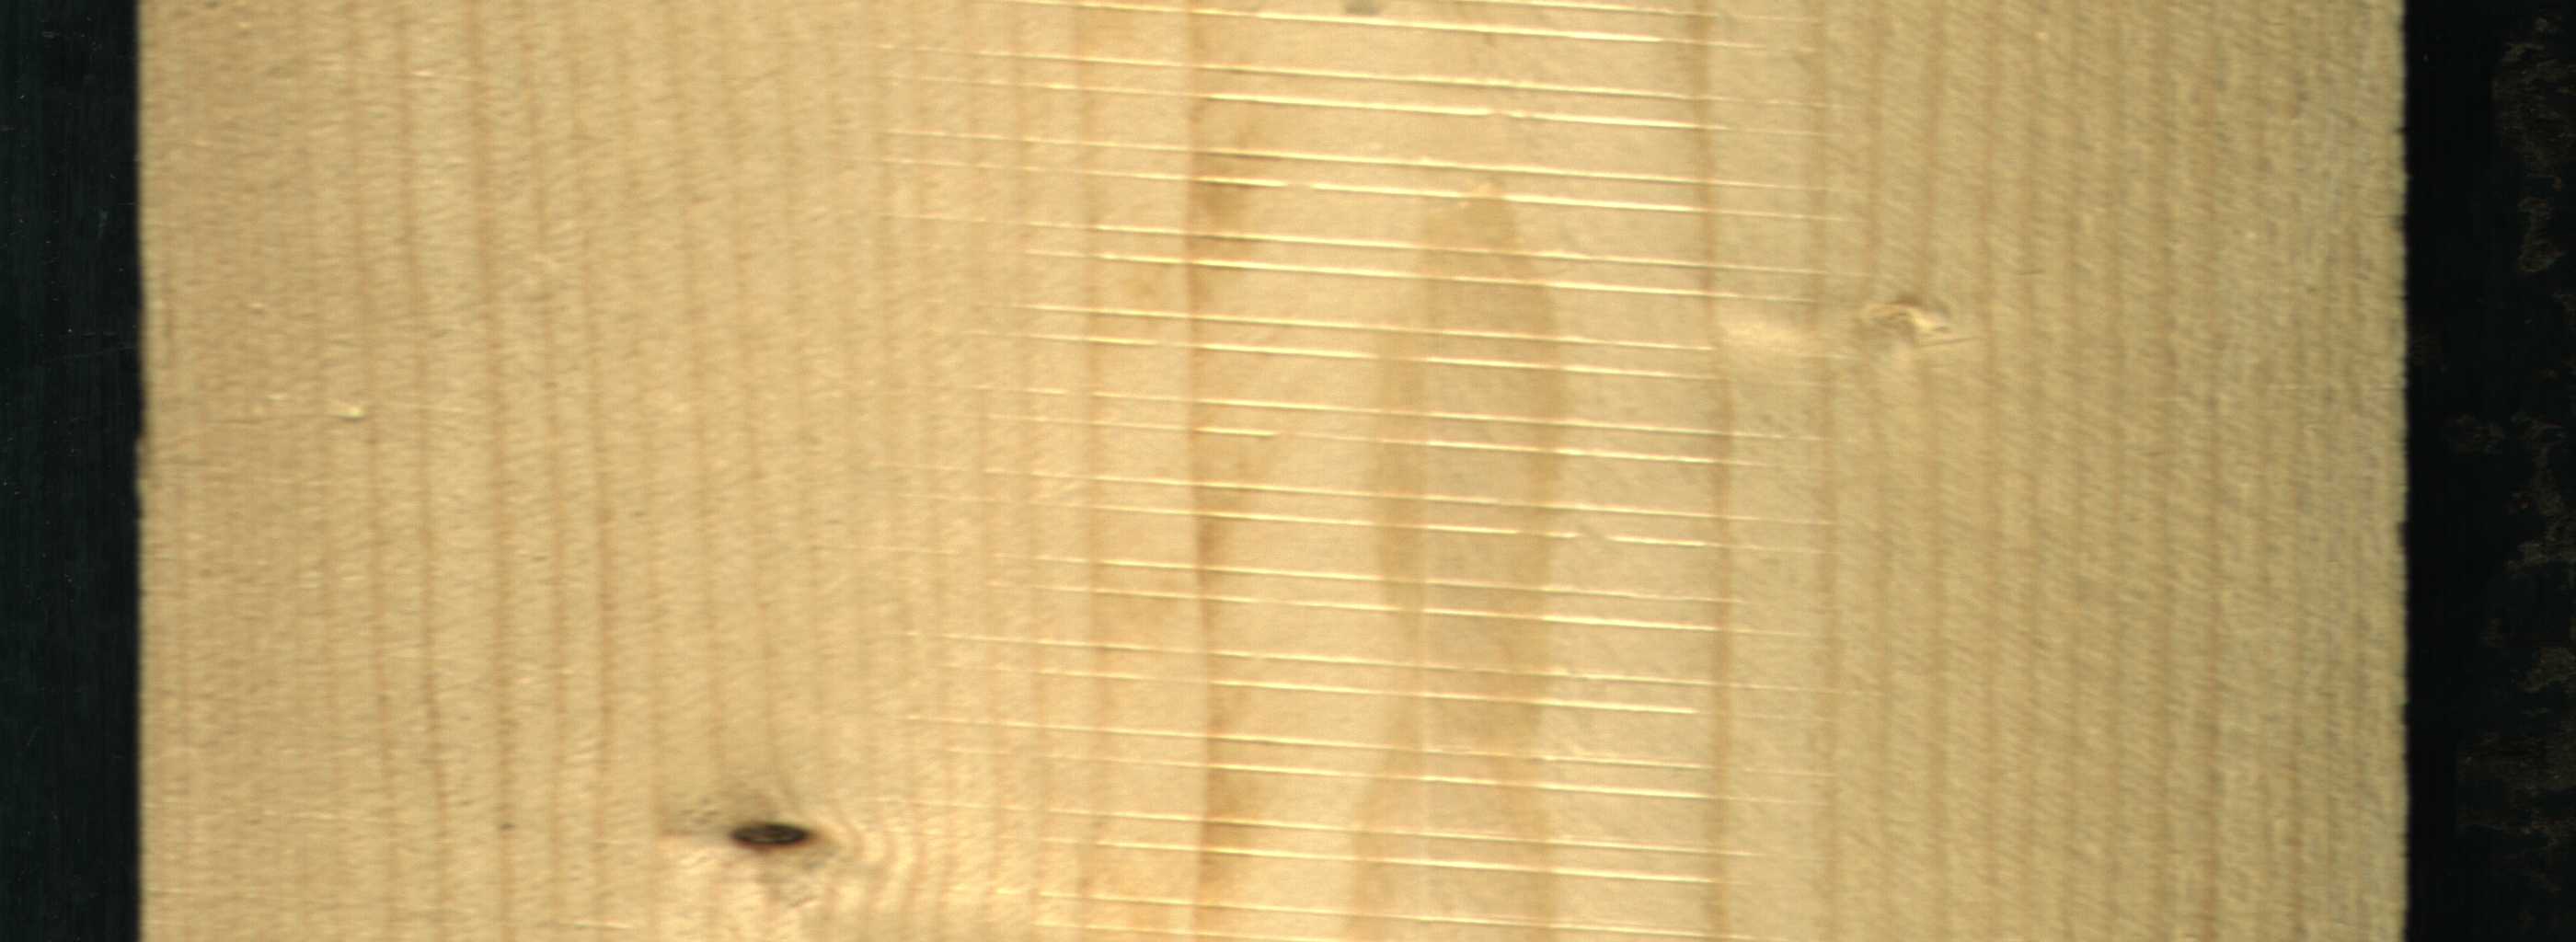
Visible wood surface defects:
Dead_Knot